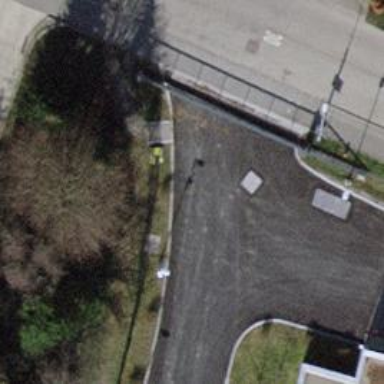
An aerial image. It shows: Entrance with barrier.